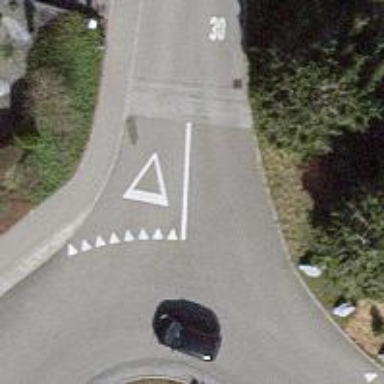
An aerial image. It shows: Road with "give way" sign.